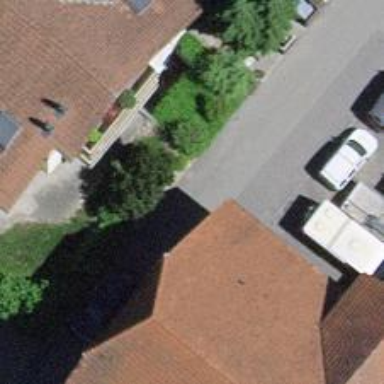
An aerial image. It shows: Alley classified as service road.